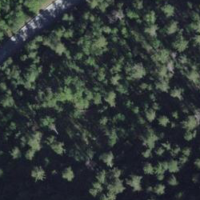
EUNIS habitat code: 43
Species observed at this site:
Stachys recta